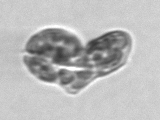
Label: Karenia